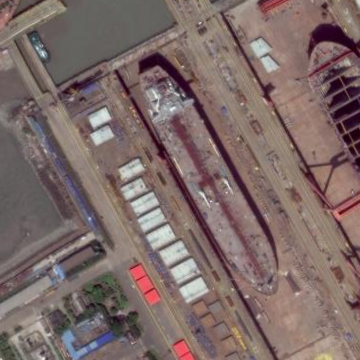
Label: civil